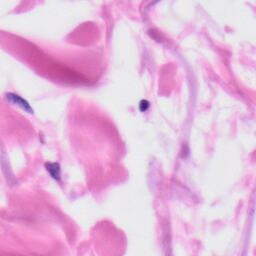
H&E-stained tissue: Skin